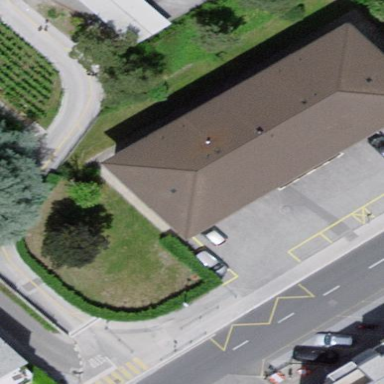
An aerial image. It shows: Apartment building with hipped roof.